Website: crate-barrel
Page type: receipt
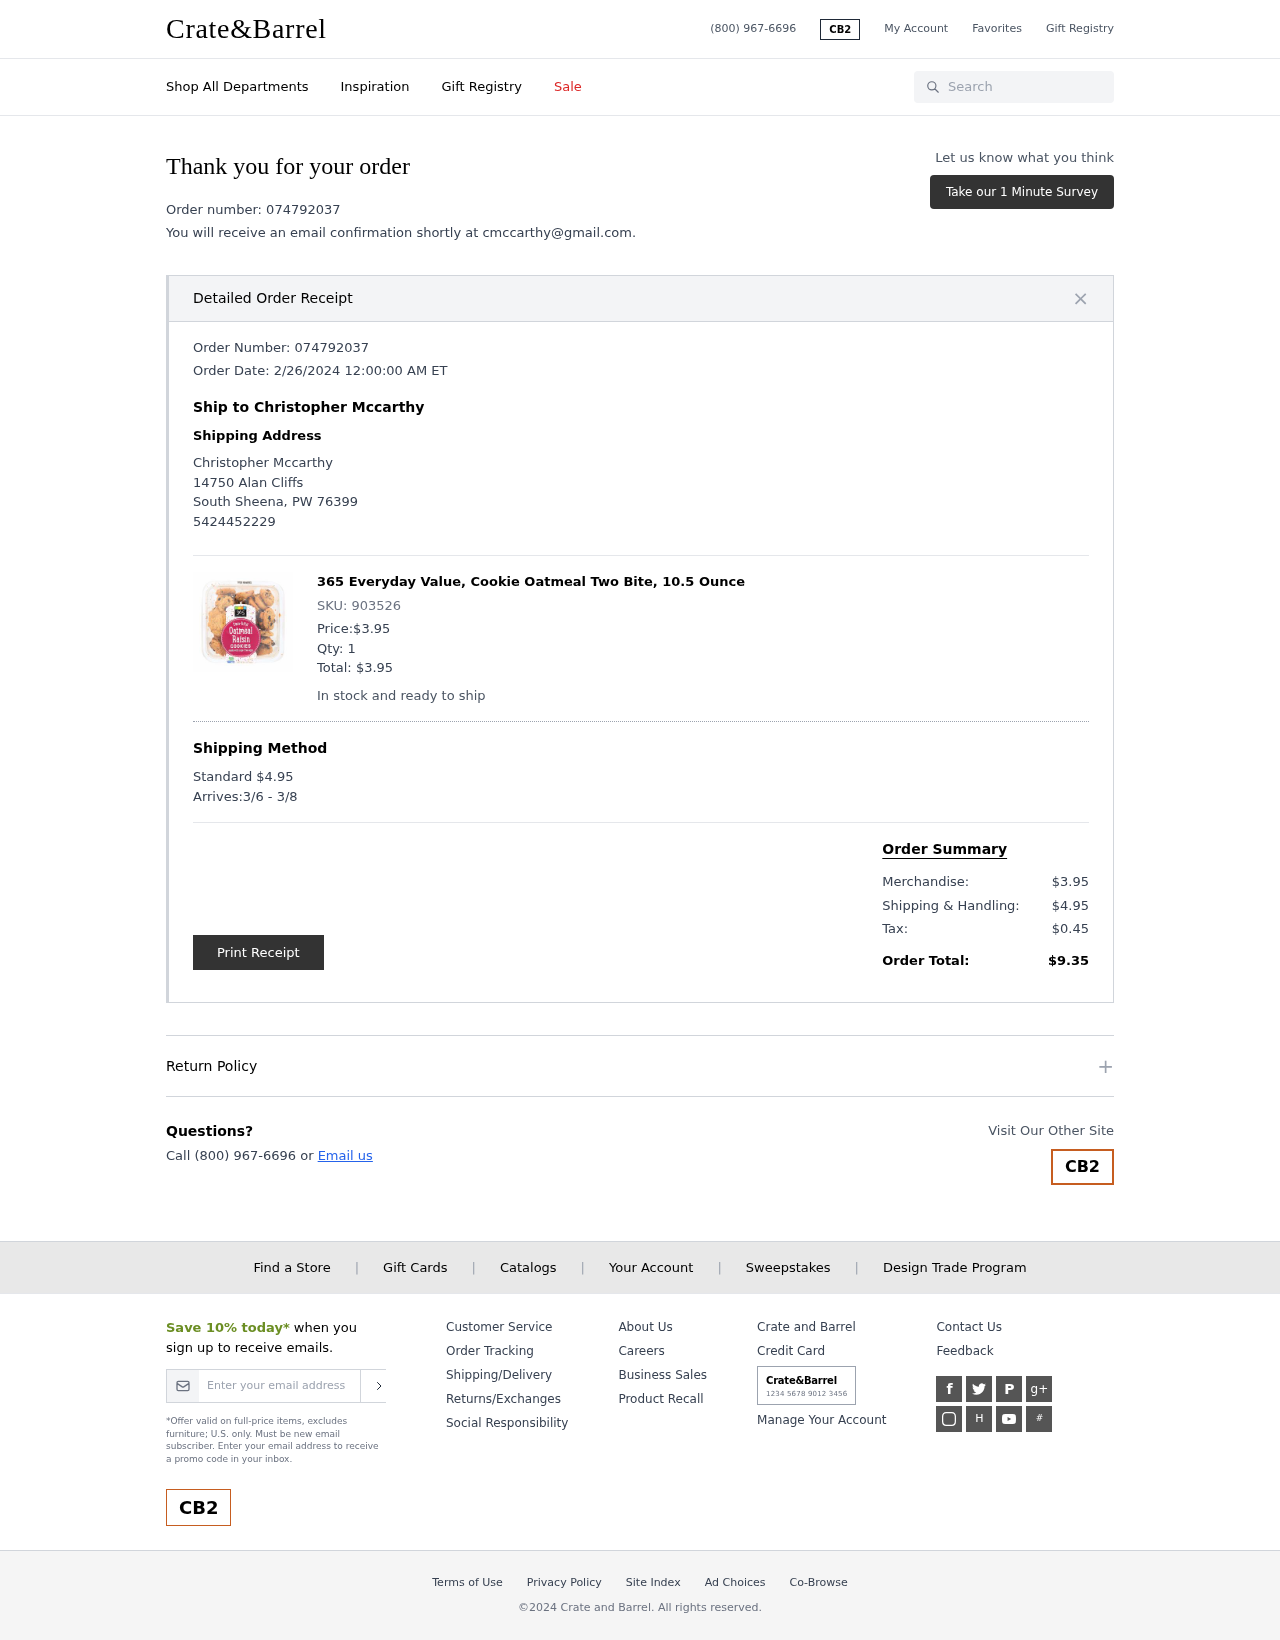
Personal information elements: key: PII_CITY
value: South Sheena
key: PII_EMAIL
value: cmccarthy@gmail.com
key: PII_FULLNAME
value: Christopher Mccarthy
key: PII_PHONE
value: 5424452229
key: PII_POSTCODE
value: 76399
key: PII_STATE_ABBR
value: PW
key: PII_STREET
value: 14750 Alan Cliffs
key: PII_FULLNAME2
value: Christopher Mccarthy
Product elements: key: PRODUCT1_NAME
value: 365 Everyday Value, Cookie Oatmeal Two Bite, 10.5 Ounce
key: PRODUCT1_PRICE
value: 3.95
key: PRODUCT1_QUANTITY
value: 1
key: PRODUCT1_SKU
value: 903526
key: PRODUCT1_TOTAL
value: $3.95
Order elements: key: ORDER_ID
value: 074792037
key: ORDER_DATE
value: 2/26/2024 12:00:00 AM ET
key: ORDER_SHIPPING_COST
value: $4.95
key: ORDER_DELIVERY_DATE
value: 3/6 - 3/8
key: ORDER_SUBTOTAL
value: $3.95
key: ORDER_SHIPPING_COST2
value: $4.95
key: ORDER_TAX
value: $0.45
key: ORDER_TOTAL
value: $9.35
Search elements: key: HEADER_SEARCH
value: Search